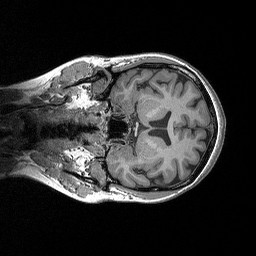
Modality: T1w
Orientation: coronal
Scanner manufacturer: siemens
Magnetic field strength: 3 T
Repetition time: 2.3 s
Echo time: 0.00298 s